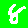
Digit: 8